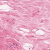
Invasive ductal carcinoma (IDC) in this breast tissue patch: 0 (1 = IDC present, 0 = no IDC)